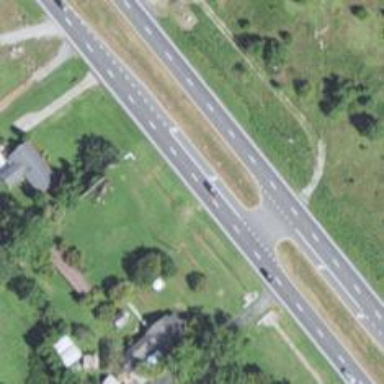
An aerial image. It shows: Trunk link highway.